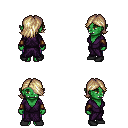
a pixel art fantasy rpg character, female body template, orc, green skin, purple robe, magenta pants, white blonde swoop hairstyle, leather bracers, black shoes, four views (front, back, left, right), 2x2 character sprite sheet, small pixel art, hard edges, no anti-aliasing